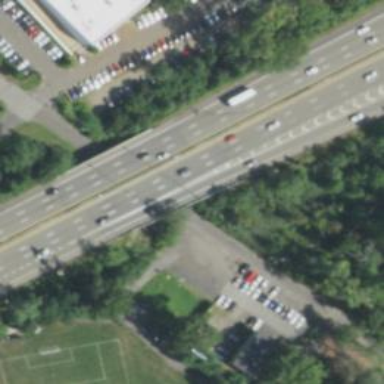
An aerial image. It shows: Motorway bridge with asphalt surface. It belongs to the category of Urban Freeway/Expressway as HFCS code states.